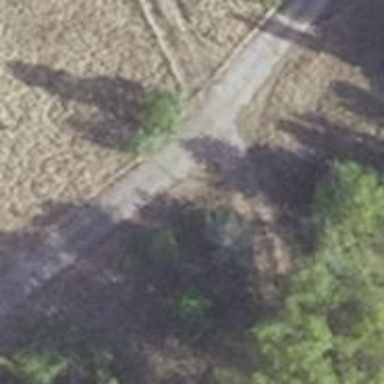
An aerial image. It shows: Track road made of concrete plates.